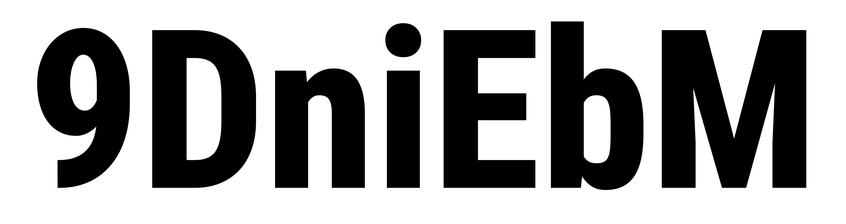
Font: Roboto_Condensed_ExtraBold